Field crop: tomato
Growth stage: 1
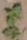
Species: solanum